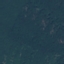
Land use / land cover class: Forest